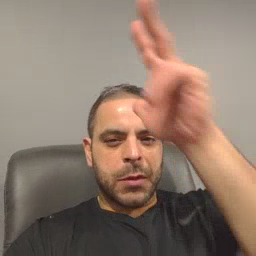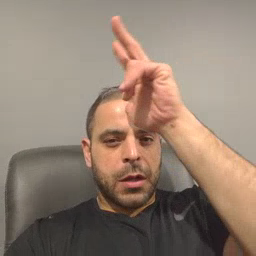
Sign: hen